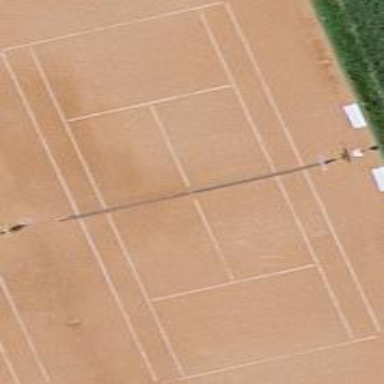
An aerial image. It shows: Tennis court on the leisure land pitch.